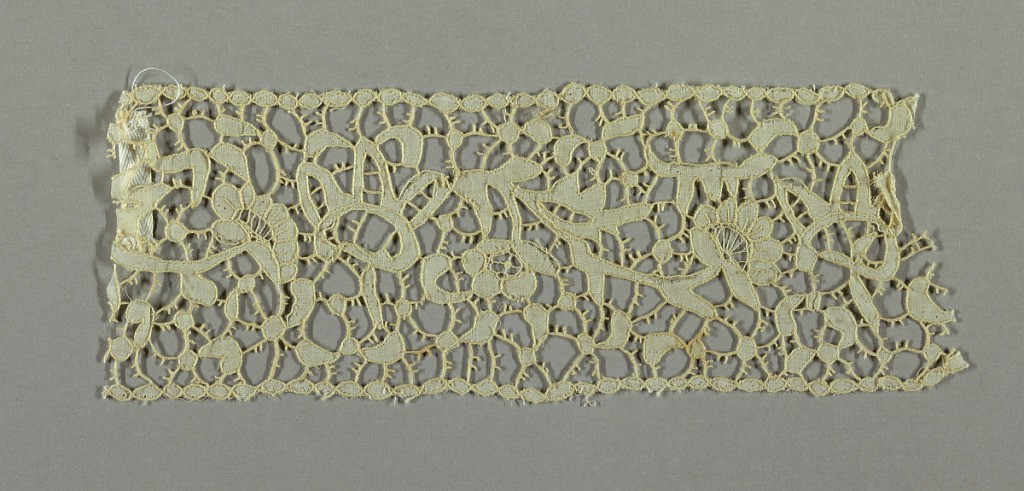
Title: Band
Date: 18th century
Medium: linen Technique: embroidered with cutwork
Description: Fragment of a band in a loose floral vine pattern with cut areas of woven linen connected by embroidery.